Question: I am in search of a slider in which the slider should hover on the preview image itself. I searched in google but they are not available for free of cost. Any free plugins? Please post the link.
I have to get a slider same as the below image.
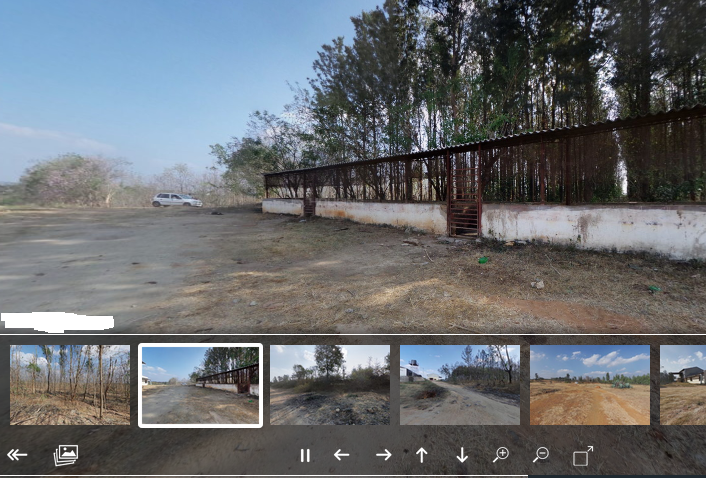
Answer: Online there are plenty of sliders and is fairly easy to create your own. I put the link of one that I really like and that you can customize to your liking.
<URL>
Take a look to customize link-> <URL>